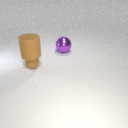
large purple metal sphere behind small brown rubber sphere